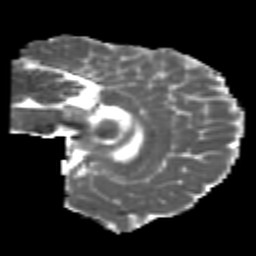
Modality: MD
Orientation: sagittal
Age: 22
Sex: female
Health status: healthy
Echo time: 0.074 s